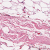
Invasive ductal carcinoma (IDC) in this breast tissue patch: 0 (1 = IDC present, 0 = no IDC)